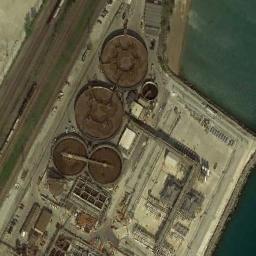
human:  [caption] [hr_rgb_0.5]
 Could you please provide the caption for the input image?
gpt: There are several buildings beside the storage tanks .

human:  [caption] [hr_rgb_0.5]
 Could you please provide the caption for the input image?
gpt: Here are two white storage tanks of the same size .

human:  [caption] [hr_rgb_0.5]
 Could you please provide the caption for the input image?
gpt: There are many different sized storage tanks in the factory, And there is a river outside the factory .

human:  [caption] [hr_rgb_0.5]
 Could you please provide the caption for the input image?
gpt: There are four black storage tanks on the bare land next to the water .

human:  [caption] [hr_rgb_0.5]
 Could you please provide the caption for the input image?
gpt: There are four storage tanks and some pipelines .